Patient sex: M
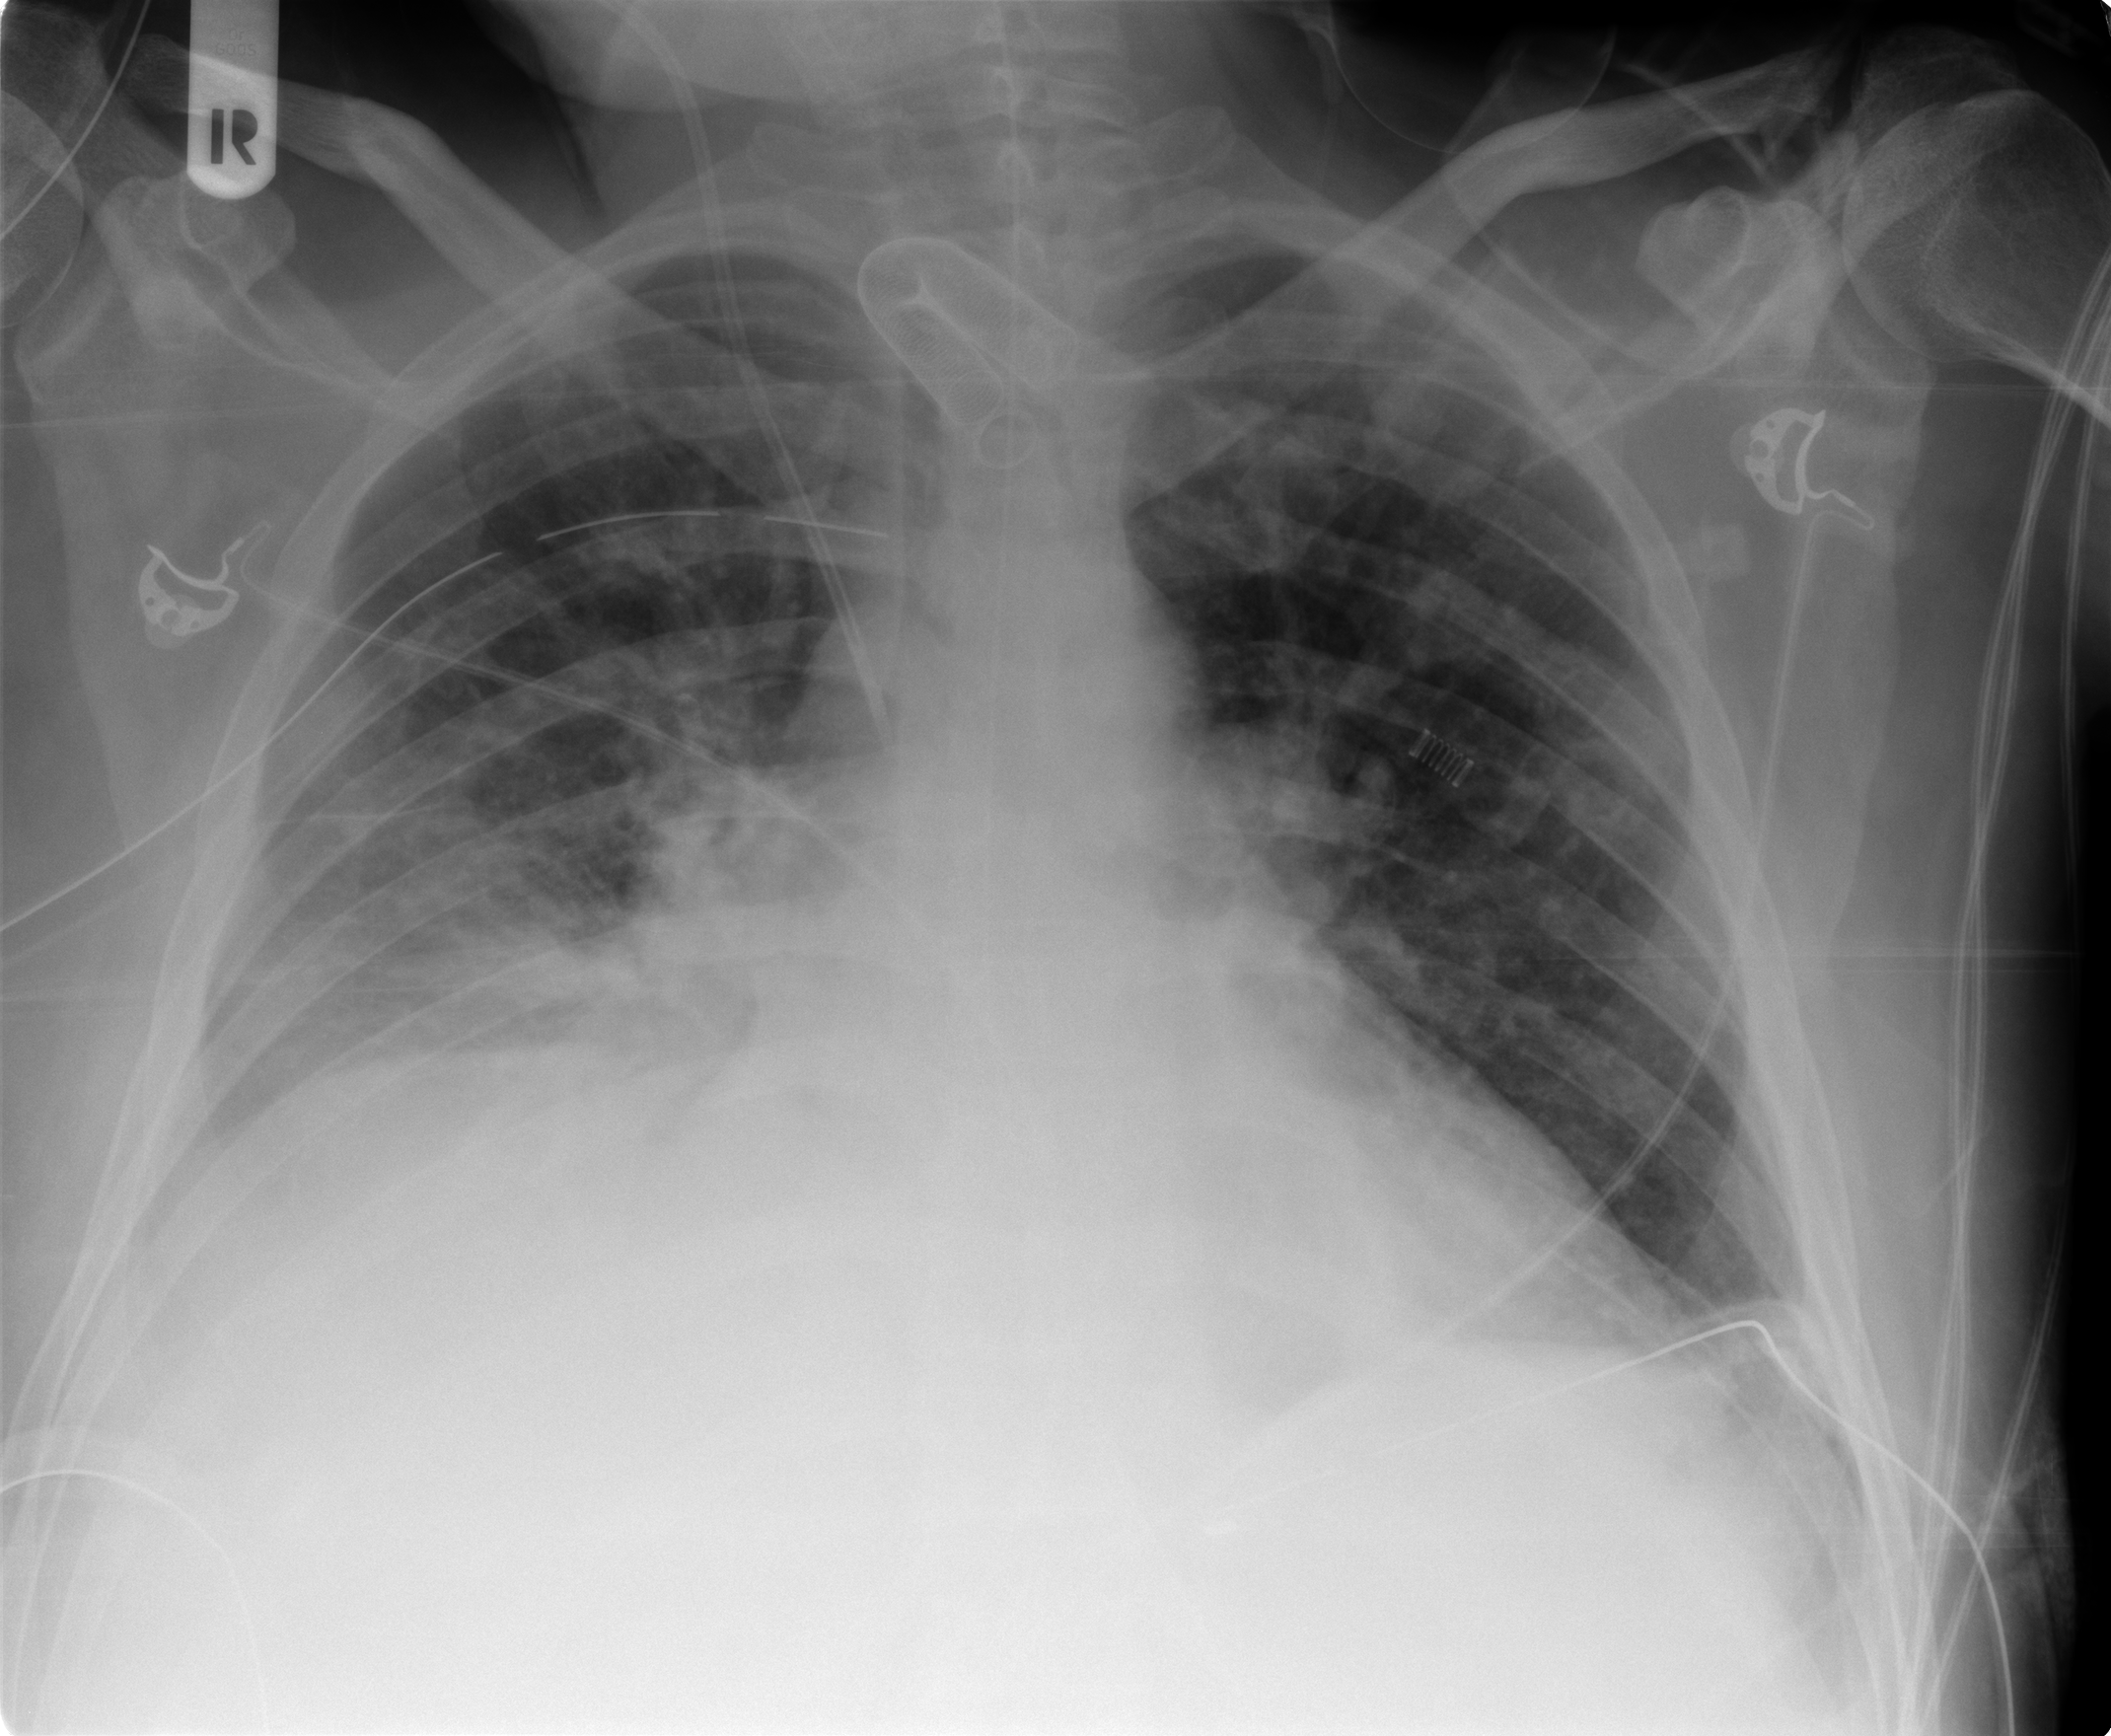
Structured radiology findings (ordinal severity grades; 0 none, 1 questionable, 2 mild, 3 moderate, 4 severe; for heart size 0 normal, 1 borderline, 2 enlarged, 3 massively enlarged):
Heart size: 1
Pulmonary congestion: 1
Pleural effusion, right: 1
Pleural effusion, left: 0
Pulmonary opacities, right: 2
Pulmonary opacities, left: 1
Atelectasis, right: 2
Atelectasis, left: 2